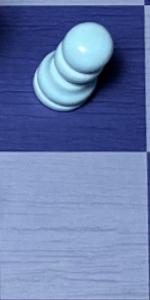
Label: Empty